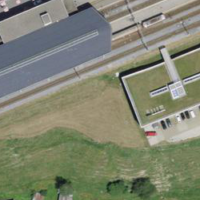
EUNIS habitat code: 54
Species observed at this site:
Asplenium ruta-muraria
Phoenicurus phoenicurus
Ptyonoprogne rupestris
Carduelis carduelis
Periparus ater